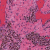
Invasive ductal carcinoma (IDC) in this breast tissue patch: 0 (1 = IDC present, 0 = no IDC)